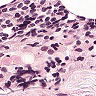
Metastatic tissue present: no